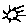
Label: sun